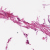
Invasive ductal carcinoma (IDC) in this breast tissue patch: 0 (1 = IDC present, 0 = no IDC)